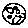
Label: moon